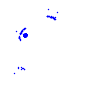
Particle: electron